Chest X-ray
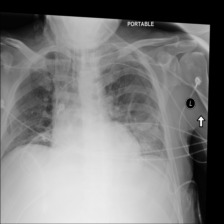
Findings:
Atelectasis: negative
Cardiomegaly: negative
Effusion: negative
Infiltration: positive
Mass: negative
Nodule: negative
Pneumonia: negative
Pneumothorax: negative
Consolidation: negative
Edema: negative
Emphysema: negative
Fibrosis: negative
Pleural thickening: negative
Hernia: negative